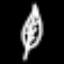
Label: leaf